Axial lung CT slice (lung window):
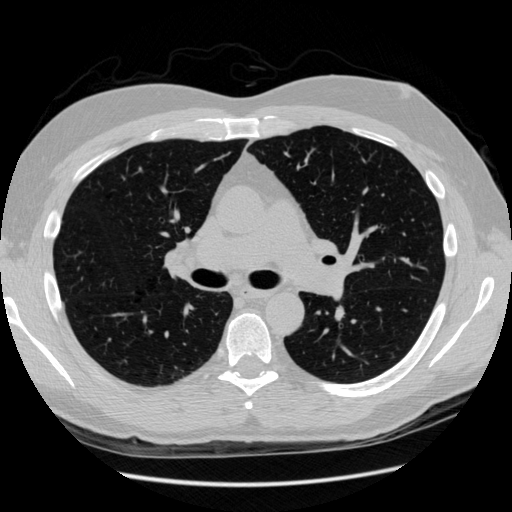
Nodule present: no